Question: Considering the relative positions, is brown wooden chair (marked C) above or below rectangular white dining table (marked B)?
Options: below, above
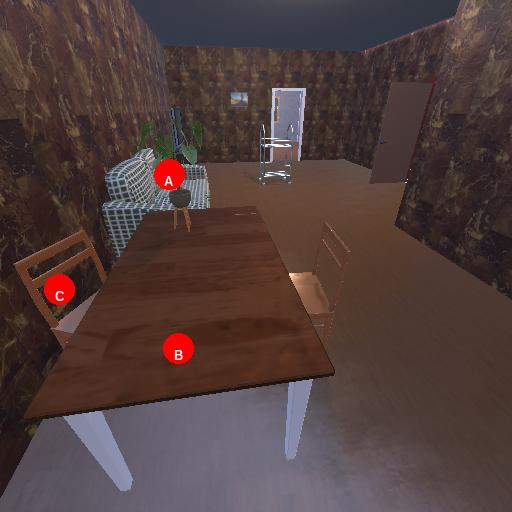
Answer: below